Question: '''
library(shiny)
library(palmerpenguins)
library(ggplot2)
library(dplyr)
penguin <- penguins
penguin$year <- as.factor(penguin$year)
ui <- fluidPage(
titlePanel("Data Visualisation of Penguins Data"),
sidebarPanel(
selectInput("yaxis",
label = "Choose a y-axis variable to display",
choices = list("bill_length_mm",
"bill_depth_mm",
"flipper_length_mm",
"body_mass_g"),
selected = "bill_length_mm"),
selectInput("xaxis",
label = "Choose a x-axis variable to display",
choices = c("species",
"sex",
"year"),
selected = "sex"),
checkboxGroupInput("islandlevels",
label = "Check to display different island levels",
choices = c("island"),
selected = NULL),
br(), br(),
selectInput("species",
label = "Choose species to view separate plot",
choices = list("Adelie",
"Chinstrap",
"Gentoo"),
selected = NULL)),
mainPanel(
plotOutput("plot1"),
br(), br(),
plotOutput("plot2")
)
)
server <- function(input, output){
output$plot1 <- renderPlot({
if(is.null(penguin))
return(NULL)
ggplot(penguin, aes(x = penguin[[input$xaxis]], y = penguin[[input$yaxis]])) +
geom_boxplot()
})
}
shinyApp(ui = ui, server = server)
'''
This is my shiny code, but I'd like to remove NA value when x-axis variable is sex.
I can't just remove row with NA values because I have to use variable (that is not missing value but the row has missing value such as row 9 in image 2) when I change x-axis variable or/and y-axis variable.
I wanted to find the solution but I wonder what function should I use. Do I have to use if statement, reactive function, or else?
Thank you for help in advance.
<URL>

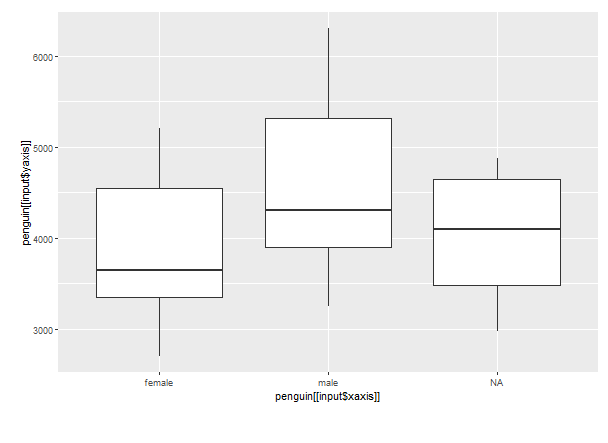
Answer: Conditionally filter your data, perhaps something like this:
'''
dat <- reactive({
if (input$xaxis == "sex") penguin[ !is.na(penguin$sex), ] else penguin
})
output$plot1 <- renderPlot({
req(penguin, input$xaxis, input$yaxis)
ggplot(dat(), aes_string(x = isolate(input$xaxis), y = input$yaxis)) +
geom_boxplot()
})
'''
Several critical changes here:
1. In case you want to do more than a single plot with the filtered data, I make a reactive data component named dat with the filtered data. In this way, if you ever add (say) a table or another plot or something, you don't need to handle selective filtering in each of them, you just need to use dat() everywhere and everything benefits from it.
2. Reactive can be volatile, and having both the data and the plot reacting to input$xaxis will cause the plot to be rendered twice for each change to xaxis. Because of this, I isolate(input$xaxis) in the plot reactive. When the user changes xaxis, the dat will change which will trigger (once!) the plot to change. (No need to isolate yaxis, as that's correct in this case.)
3. In general, you should not use ggplot2(x, aes(x$a, x$b)). More specifically, using $ and/or [[ in aesthetic definitions is poor practice, and will fail given certain situations. It is much better to use aes with symbols (e.g., cyl from mtcars) or aes_string with strings ("cyl"). Since you're defining the aesthetics programmatically, it is better to use aes_string.
4. I changed your if (is.null(penguin)) to shiny's more canonical req, and added checks in the inputs as well. While most simpler shiny apps don't always need this, I've found that more complex apps can cause just enough delay in input instantiation that an output reactive block may trigger before all inputs have been assigned, meaning in this example it might be possible for input$xaxis to be null. While unlikely in simpler shiny apps like this, I still think it's safe. There may be reasons to use individual req lines, one for each input. The results in this case will be the same, but there are times when it makes sense to break them out. The use of req prohibits the rest of the plot rendering from occurring, but it also does it in a way that shiny components recognize, not causing errors or rendering issues. (I prefer it to manual if (is.null(.)) return(NULL) logic.)
---
Note: I think @stefan's answer may be the more canonical way in 'ggplot2' to omit 'NA' values from the axis, so perhaps that is the best way to go for that side of things. However, I still believe that points 3 and 4 are still (also) relevant to your app even with stefan's change.